Aerial crown-view tile of a tropical tree (Barro Colorado Island, Panama), acquired 20250512:
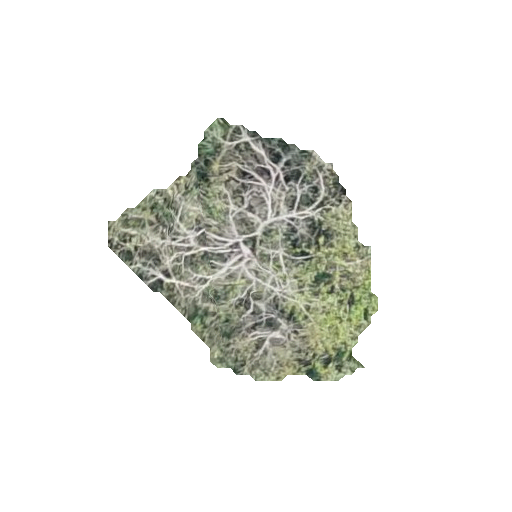
Species: Luehea seemannii
GBIF accepted scientific name: Luehea seemannii
Crown area: 66.137 m²